Interaction volume radius: 5 \u00c5
Interaction volume height: 25 \u00c5
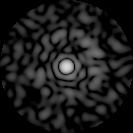
Disorder parameter: 0.849